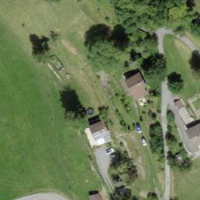
EUNIS habitat code: 24
Species observed at this site:
Mercurialis perennis